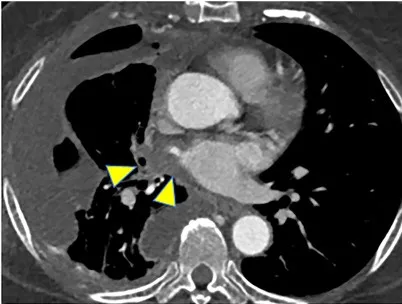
CT of the chest level. CT showed contrast deficits from the right CFA to the proximal SFA and DFA and at the popliteal artery behind the knee (arrow). There was also a contrast defect from the right pulmonary vein into the left atrium, which might be a thrombus with a direct invasion of pulmonary metastases (arrowhead). CT, computed tomography; CFA, common femoral artery; SFA, superior femoral artery; DFA, deep femoral artery.
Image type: radiology (ct)